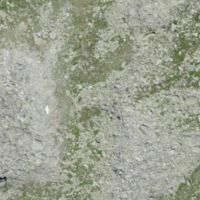
EUNIS habitat code: 48
Species observed at this site:
Sempervivum montanum